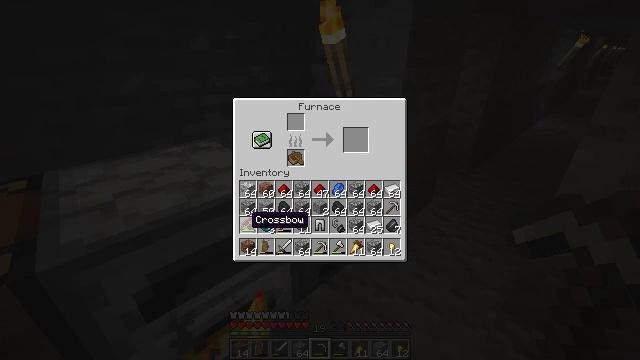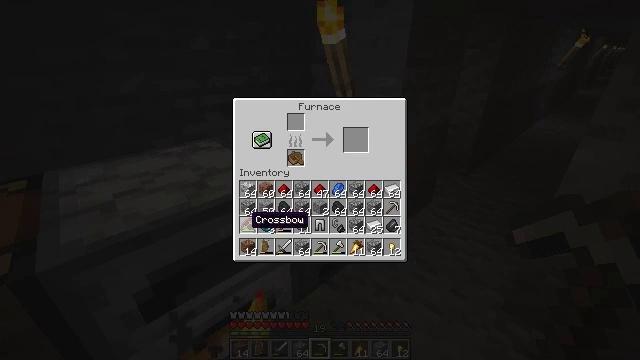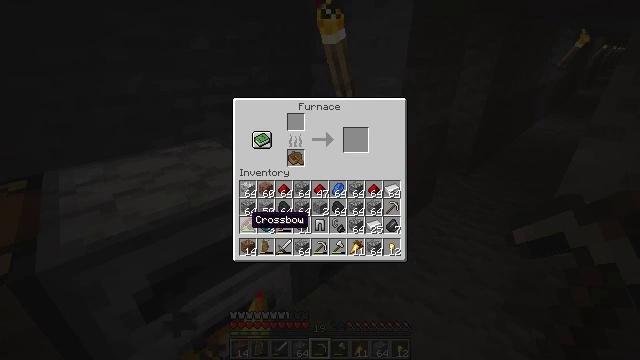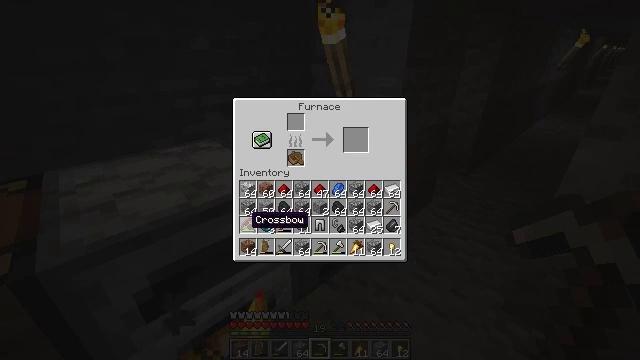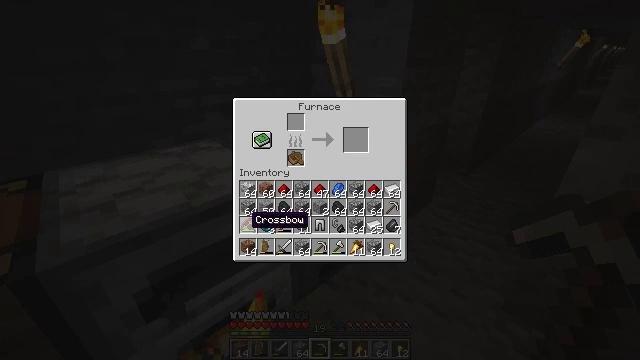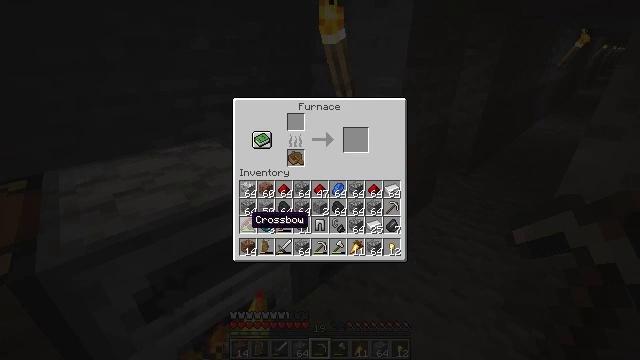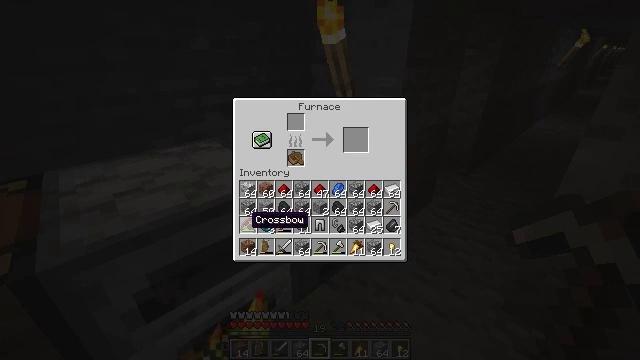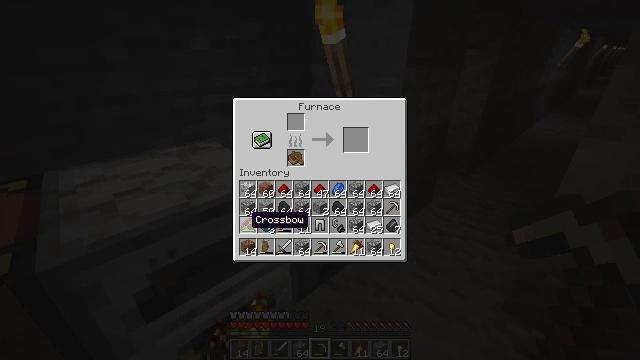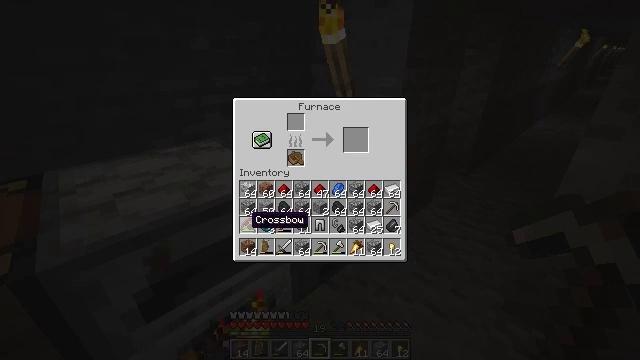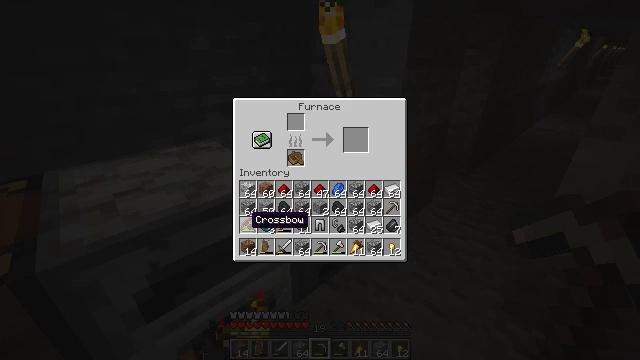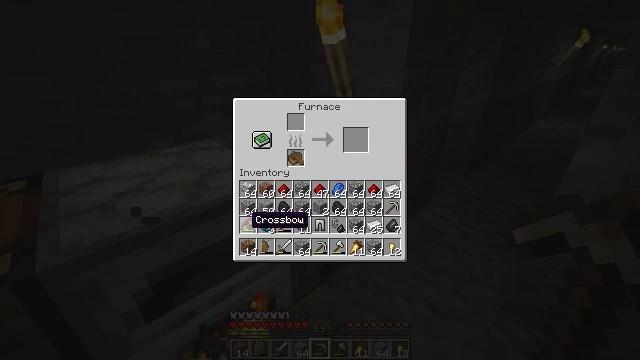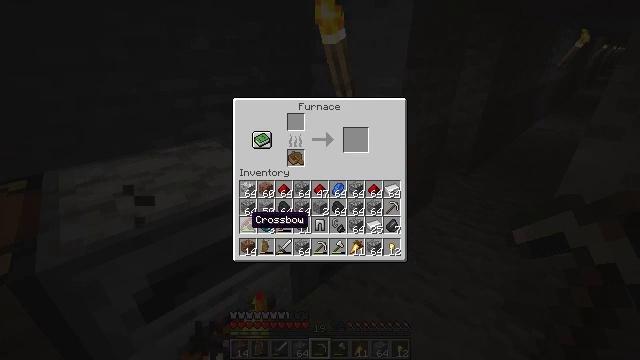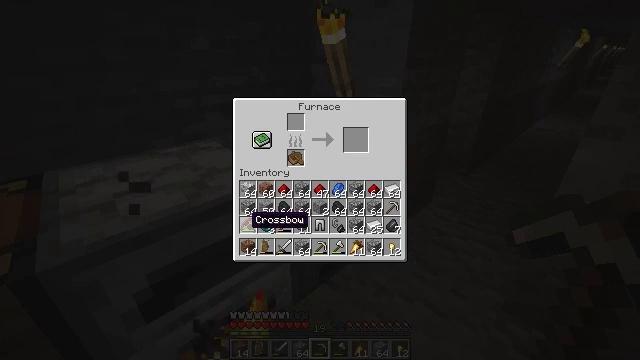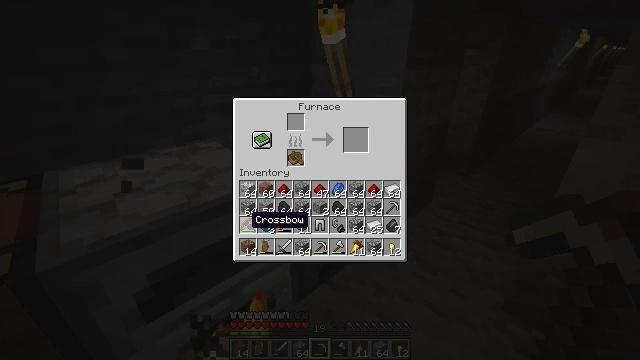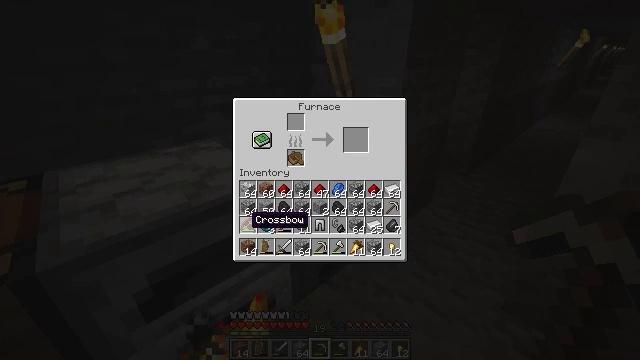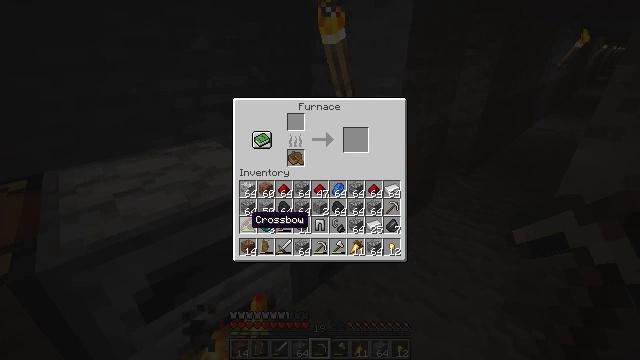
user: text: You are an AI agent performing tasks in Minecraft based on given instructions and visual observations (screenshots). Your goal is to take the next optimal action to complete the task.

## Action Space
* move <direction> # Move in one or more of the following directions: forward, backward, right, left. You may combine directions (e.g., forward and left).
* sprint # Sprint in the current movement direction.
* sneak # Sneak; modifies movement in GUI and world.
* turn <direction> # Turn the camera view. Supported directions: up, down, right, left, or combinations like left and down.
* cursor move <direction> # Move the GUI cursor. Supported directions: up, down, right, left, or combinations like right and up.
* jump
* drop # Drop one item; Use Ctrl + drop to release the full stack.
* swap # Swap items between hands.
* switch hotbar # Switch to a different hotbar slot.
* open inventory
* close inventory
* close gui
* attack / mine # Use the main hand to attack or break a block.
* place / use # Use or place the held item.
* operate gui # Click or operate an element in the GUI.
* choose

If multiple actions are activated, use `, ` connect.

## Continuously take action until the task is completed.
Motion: motion action
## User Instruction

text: Remove a crossbow from the inventory.
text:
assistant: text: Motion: no_op
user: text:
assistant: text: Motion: no_op
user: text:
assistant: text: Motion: no_op
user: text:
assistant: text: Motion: no_op
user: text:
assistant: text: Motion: no_op
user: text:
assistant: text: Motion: no_op
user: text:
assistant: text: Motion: no_op
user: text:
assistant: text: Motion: no_op
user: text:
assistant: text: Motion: no_op
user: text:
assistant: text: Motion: no_op
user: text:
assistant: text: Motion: no_op
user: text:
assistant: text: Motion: no_op
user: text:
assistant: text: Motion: no_op
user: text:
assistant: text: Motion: no_op
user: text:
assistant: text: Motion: no_op
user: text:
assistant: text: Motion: no_op
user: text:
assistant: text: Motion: no_op
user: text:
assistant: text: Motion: no_op
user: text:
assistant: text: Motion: no_op
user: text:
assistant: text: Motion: no_op
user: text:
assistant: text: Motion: no_op
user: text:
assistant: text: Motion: no_op
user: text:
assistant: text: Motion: attack / mine
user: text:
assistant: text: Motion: attack / mine
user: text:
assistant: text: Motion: attack / mine
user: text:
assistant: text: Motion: turn right and up, attack / mine
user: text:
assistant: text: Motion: turn right and up
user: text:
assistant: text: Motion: turn right and up
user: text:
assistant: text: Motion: turn up
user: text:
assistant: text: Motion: attack / mine